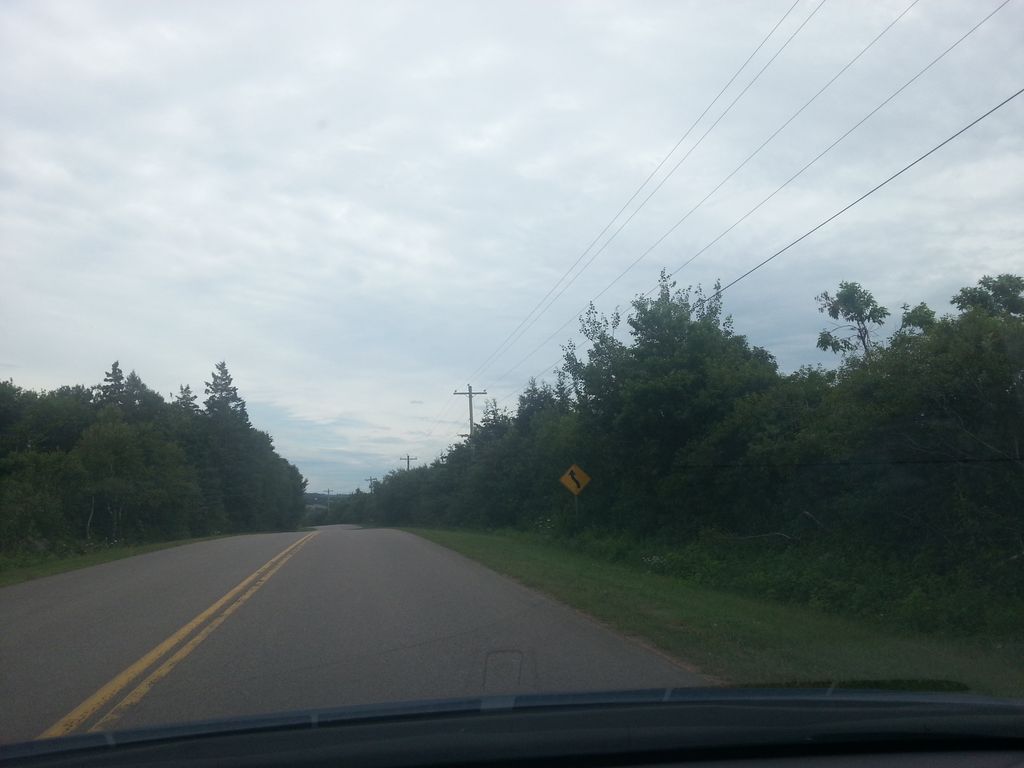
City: charlottetown